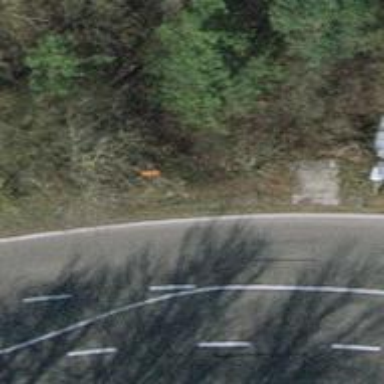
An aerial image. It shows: Pole with roofed pipeline marker.